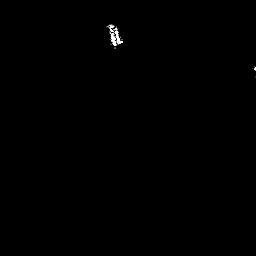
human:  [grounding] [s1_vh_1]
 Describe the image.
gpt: In the satellite image, there is  <ref>1 medium ship </ref> <box>[[39, 8, 49, 18, 0]]</box> located at top.